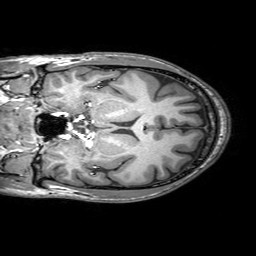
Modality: T1w
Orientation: coronal
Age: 26
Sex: male
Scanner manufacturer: philips
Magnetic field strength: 3 T